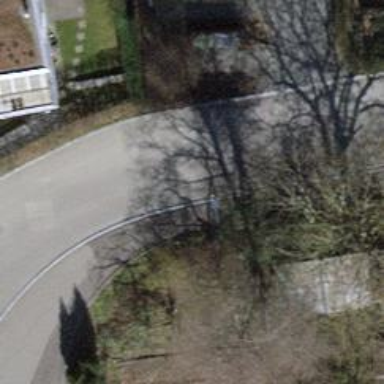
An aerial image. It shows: Residential road with asphalt surface. Sidewalk is present on the left side.